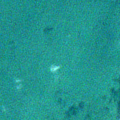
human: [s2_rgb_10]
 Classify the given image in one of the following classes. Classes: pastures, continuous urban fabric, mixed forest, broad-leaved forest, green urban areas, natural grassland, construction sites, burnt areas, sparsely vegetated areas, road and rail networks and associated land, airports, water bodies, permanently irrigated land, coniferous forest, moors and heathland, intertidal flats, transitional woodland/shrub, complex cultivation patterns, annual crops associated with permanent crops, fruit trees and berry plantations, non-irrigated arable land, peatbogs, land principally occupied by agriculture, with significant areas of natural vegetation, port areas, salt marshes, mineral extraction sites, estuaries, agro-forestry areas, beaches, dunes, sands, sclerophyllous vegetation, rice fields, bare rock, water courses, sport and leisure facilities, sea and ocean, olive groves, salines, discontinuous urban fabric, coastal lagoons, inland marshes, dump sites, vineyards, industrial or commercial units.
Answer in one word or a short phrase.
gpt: sea and ocean